What modifications can be observed between these two pictures?
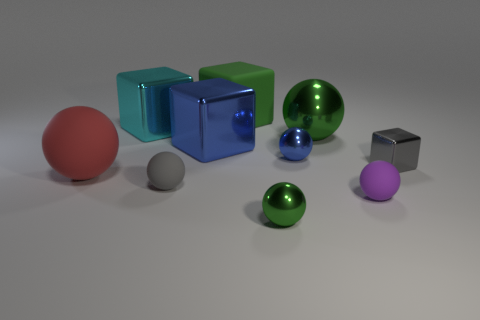
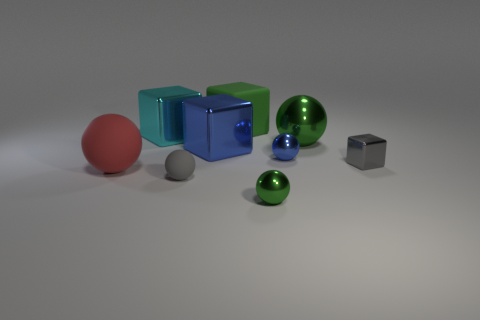
the small purple thing is missing
the purple ball is gone
the tiny purple matte ball on the right side of the tiny green sphere is no longer there
the purple object is missing
the tiny purple thing is missing
the small purple rubber sphere that is to the right of the green matte thing is gone
the tiny purple rubber ball on the right side of the green block is missing
the small purple rubber ball that is in front of the gray ball is no longer there